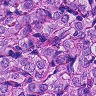
Metastatic tissue present: yes